Interaction volume radius: 10 \u00c5
Interaction volume height: 25 \u00c5
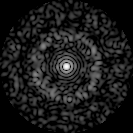
Disorder parameter: 0.8512